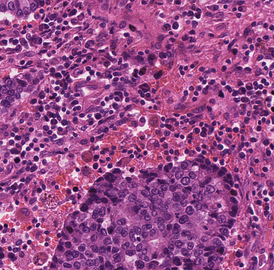
Tumor epithelial tissue: yes
Tumor-associated stroma tissue: yes
Normal tissue: no